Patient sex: F
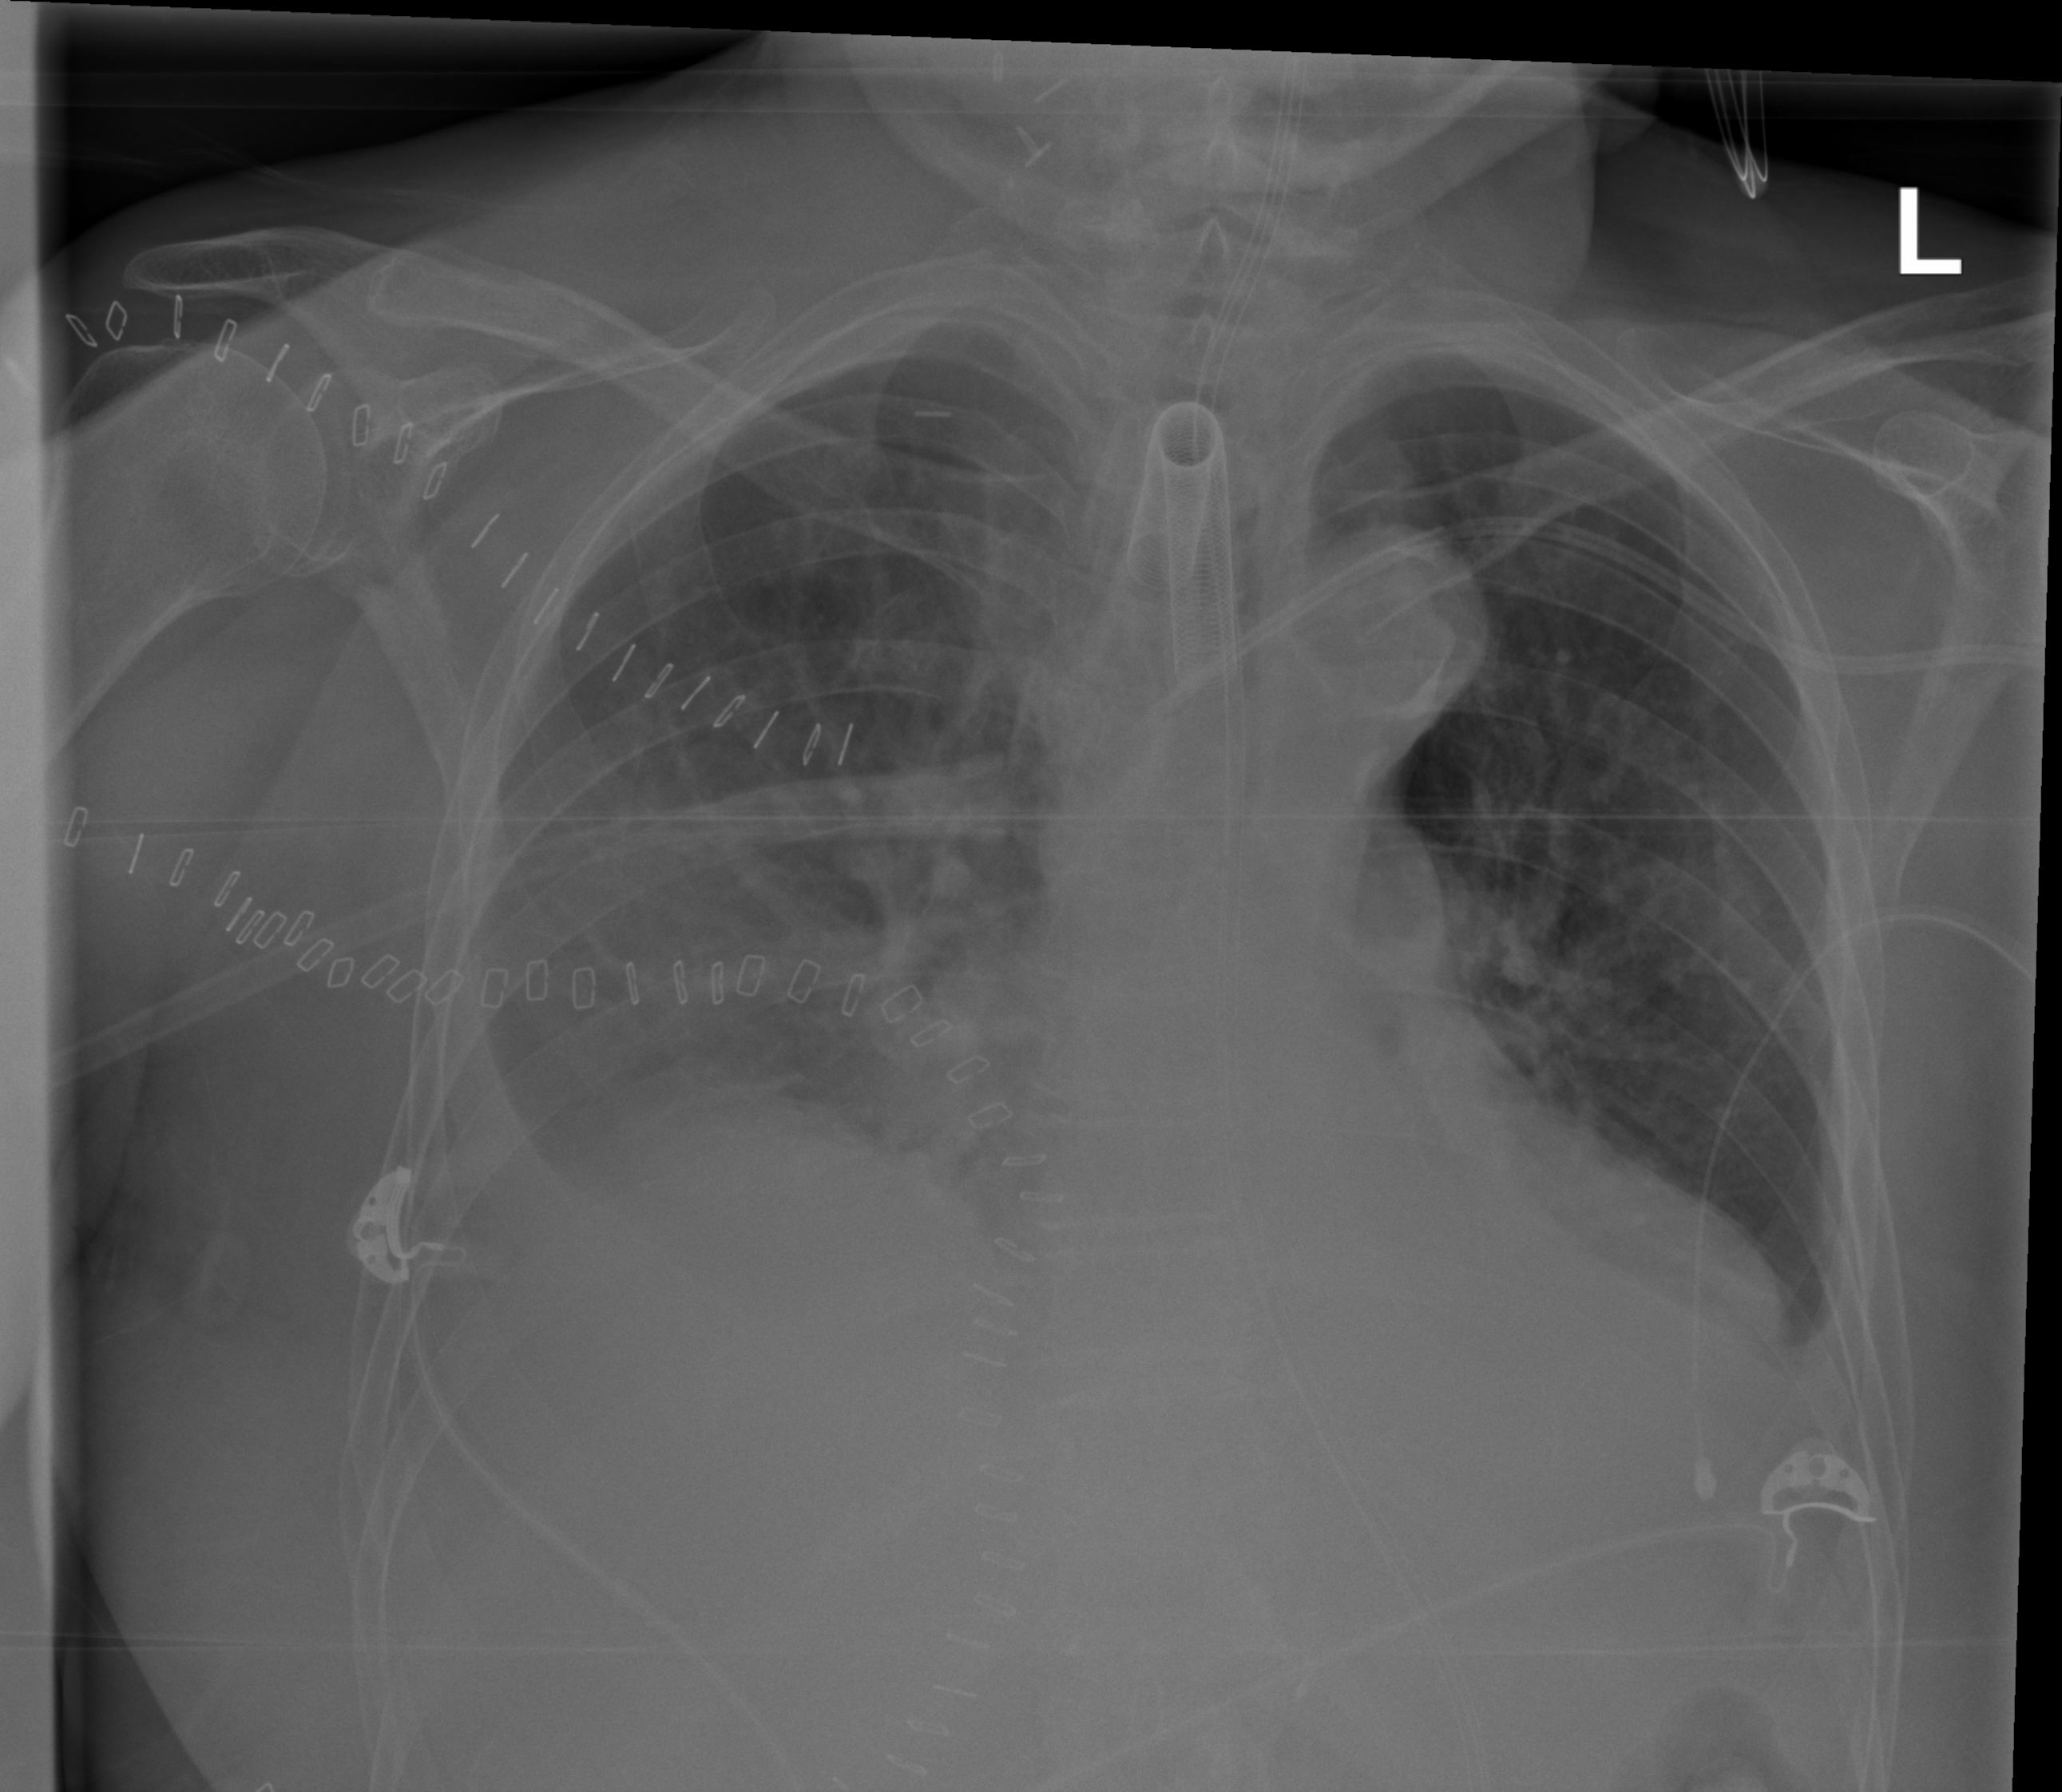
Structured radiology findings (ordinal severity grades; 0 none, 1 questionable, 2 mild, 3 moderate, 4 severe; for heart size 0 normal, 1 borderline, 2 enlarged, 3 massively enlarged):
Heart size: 0
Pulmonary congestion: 2
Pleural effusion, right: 2
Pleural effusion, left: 2
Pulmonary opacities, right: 2
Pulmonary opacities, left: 2
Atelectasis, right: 2
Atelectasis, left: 2